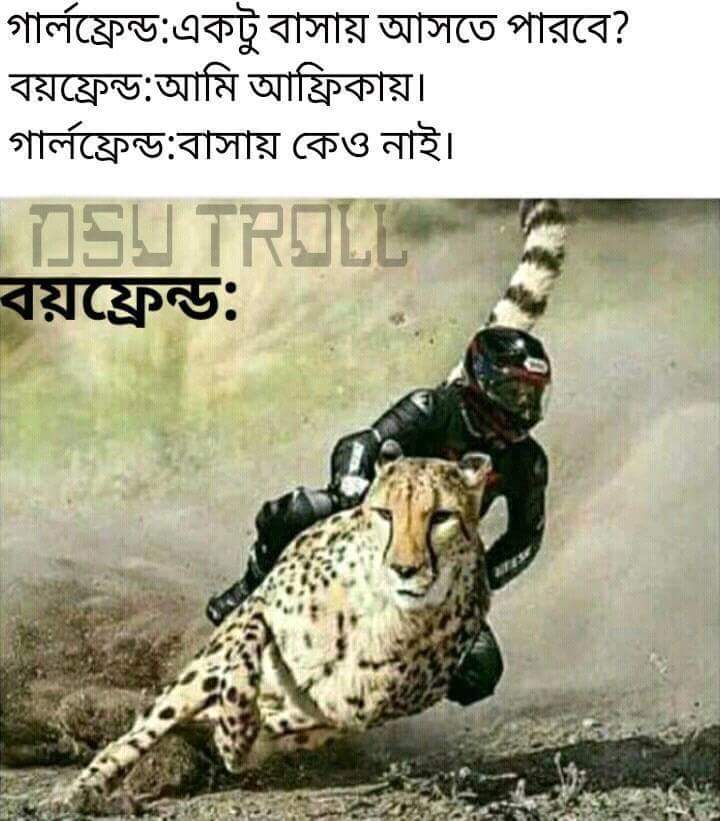
Caption: গার্লফ্রেন্ড:  একটু বাসায় আসতে পারবে ?     বয়ফ্রেন্ড:  আমি আফ্রিকায় ।    গার্লফ্রেন্ড:   বাসায় কেও নাই ।   বয়ফ্রেন্ড:
Label: non-hate